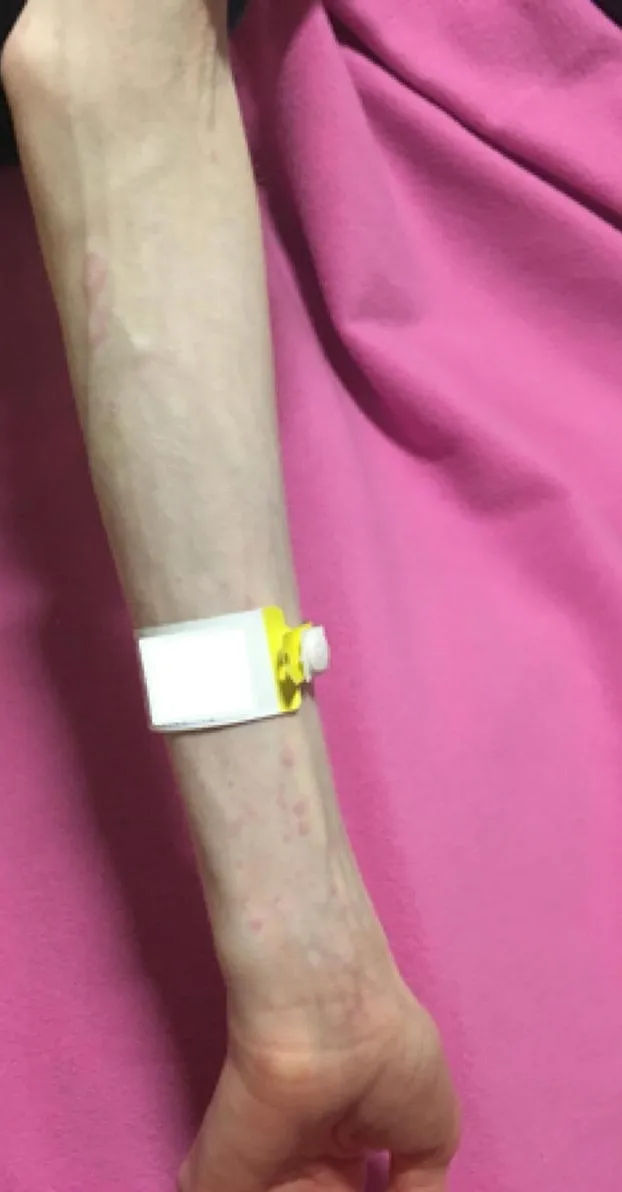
urticarial rash on left forearm. After receiving TPN at 2785 mOsmol/kg. Image courtesy of patient, used with permission. Cropping and minor lighting adjustments made for clarity.
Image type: radiology (x_ray)